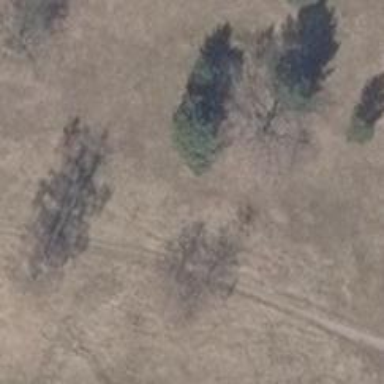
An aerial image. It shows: Path on the ground.